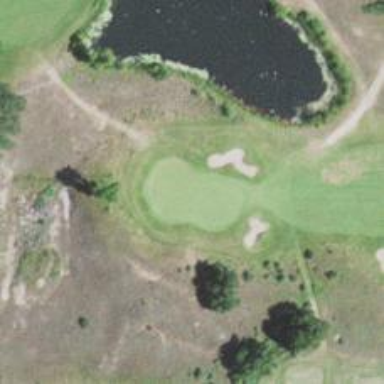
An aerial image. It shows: Golf hole.